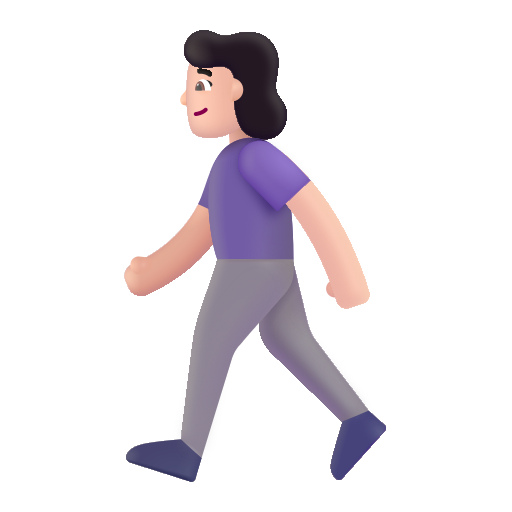
woman walking color light